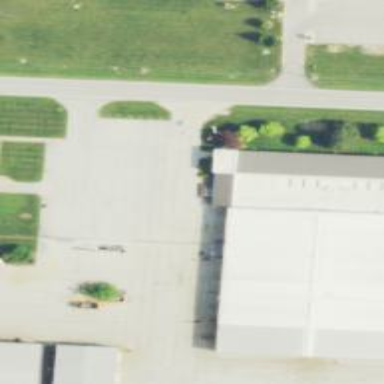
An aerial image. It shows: Industrial building.